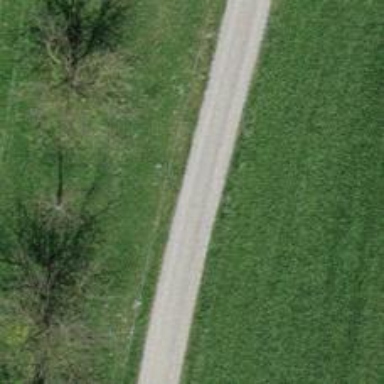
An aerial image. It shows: Paved track with grade 1 surface.